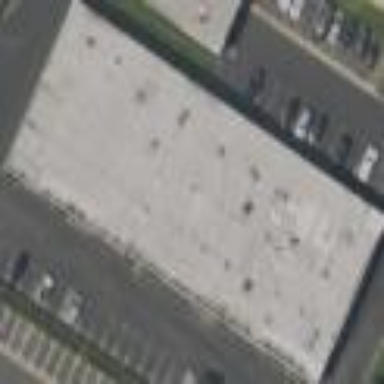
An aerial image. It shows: Commercial building.